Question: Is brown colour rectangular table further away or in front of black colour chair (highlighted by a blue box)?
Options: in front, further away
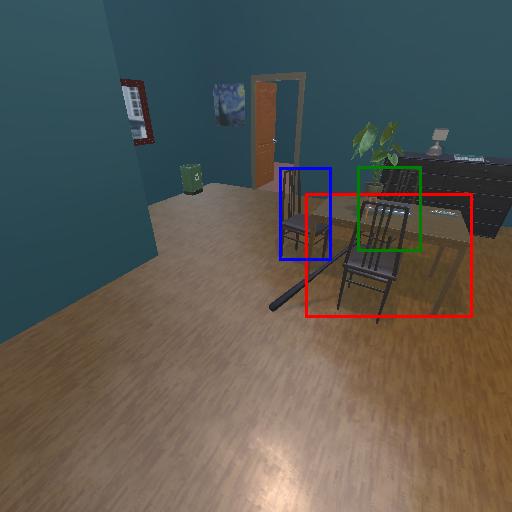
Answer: in front